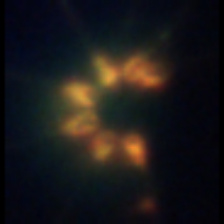
Taxon: Asterionellopsis
Group: Diatoms